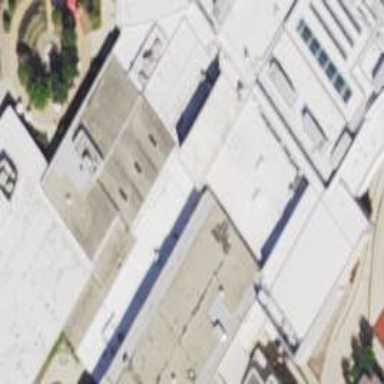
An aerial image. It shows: White roof on building.